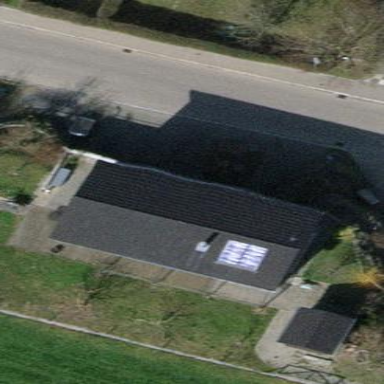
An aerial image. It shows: Detached building.